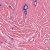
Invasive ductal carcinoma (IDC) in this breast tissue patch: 1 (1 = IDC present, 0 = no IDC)